Question: I need to add a notification to my swing application to display only for incomming messages, I try with JPanel inside the Jframe but when I this the main window is covered.
Here is a part of my code
'''
public class MainUI extends JFrame {
private void constructUI() {
setLayout(new BorderLayout());
add(getDesktopPane(), BorderLayout.CENTER);
add(getStatusBar(), BorderLayout.SOUTH);
add(getNotificationsPanel());
}
}
'''
And my idea of notification:

The notification is a JPanel but it is blocking the view of the JFrame.
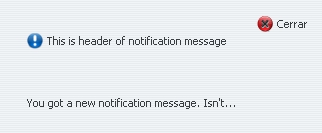
Answer: The thing is: calling 'add(component);' on a component with BorderLayout is the same as calling 'add(component, BorderLayout.CENTER);'.
That's why your notifications panel is blocking the center view of the frame.
More info here: <URL>